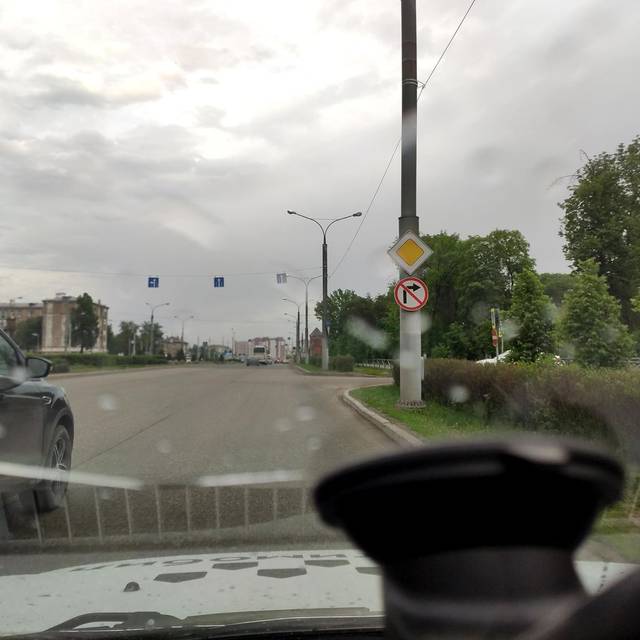
Region: Russia
Coordinates: 57.985, 56.253